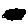
Label: cat